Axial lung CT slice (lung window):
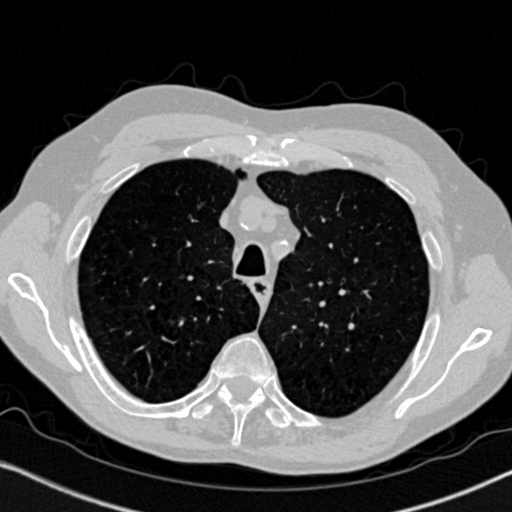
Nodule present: no